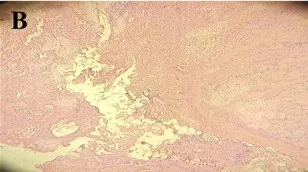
Fibrinoid necrosis without evidence of bacterial colonization.
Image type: pathology (h&e)